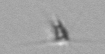
Label: Calciopappus